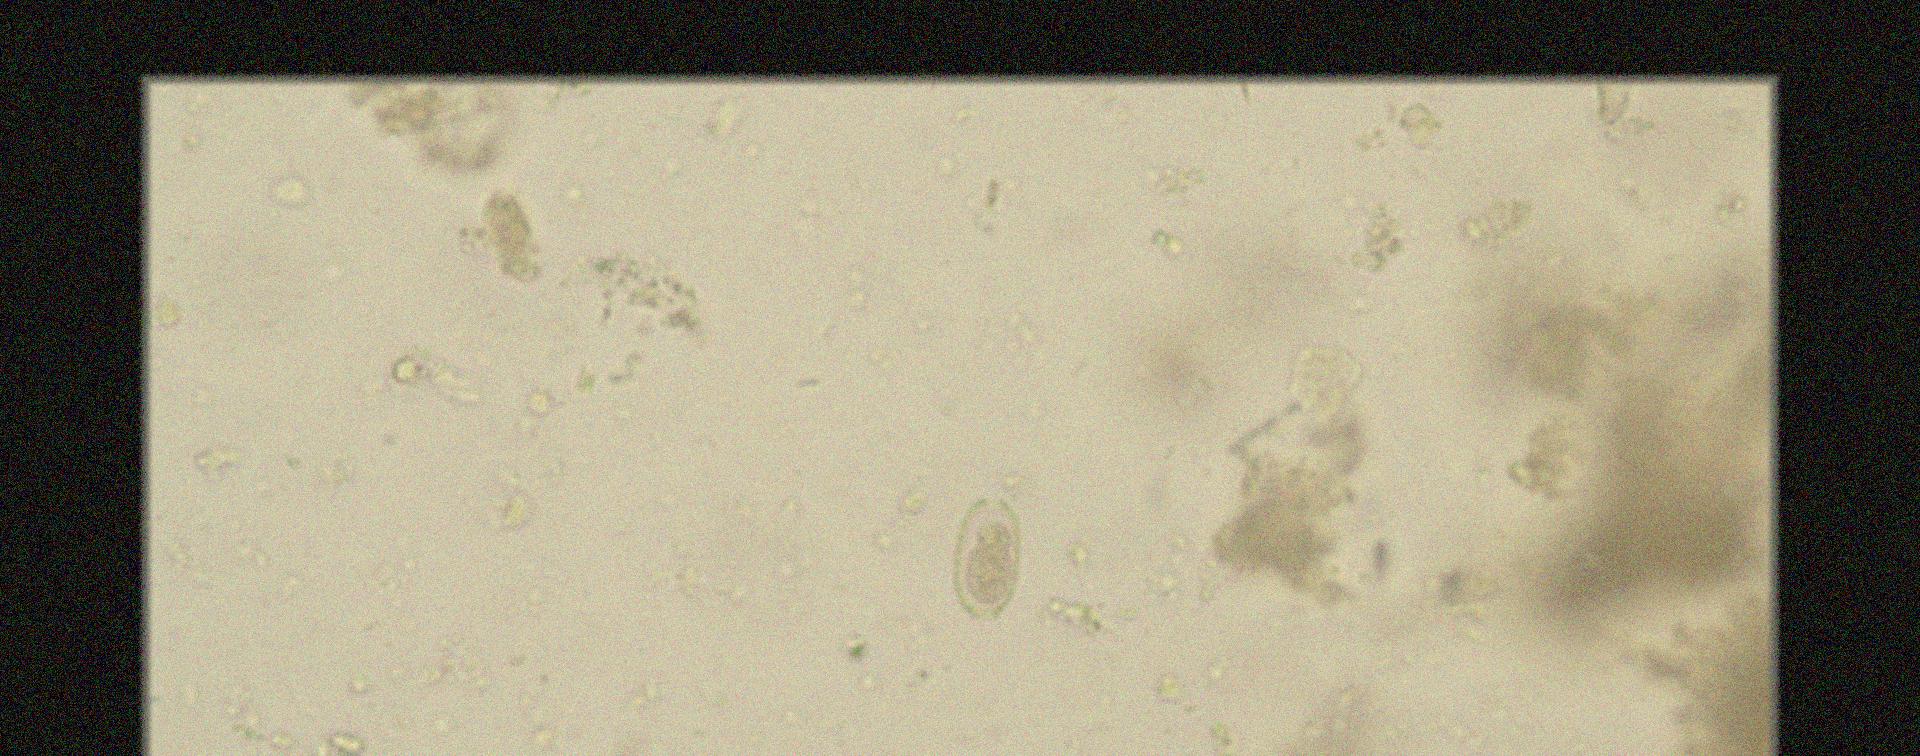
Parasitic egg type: Capillaria philippinensis